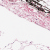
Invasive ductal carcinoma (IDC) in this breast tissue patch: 0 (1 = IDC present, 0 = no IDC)